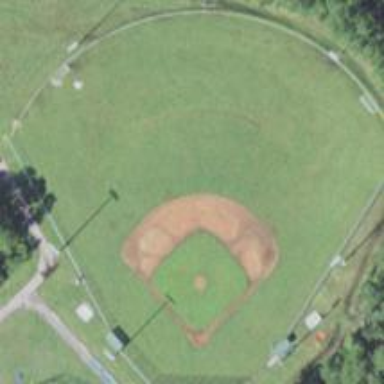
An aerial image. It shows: Baseball pitch for leisure and sports activities.